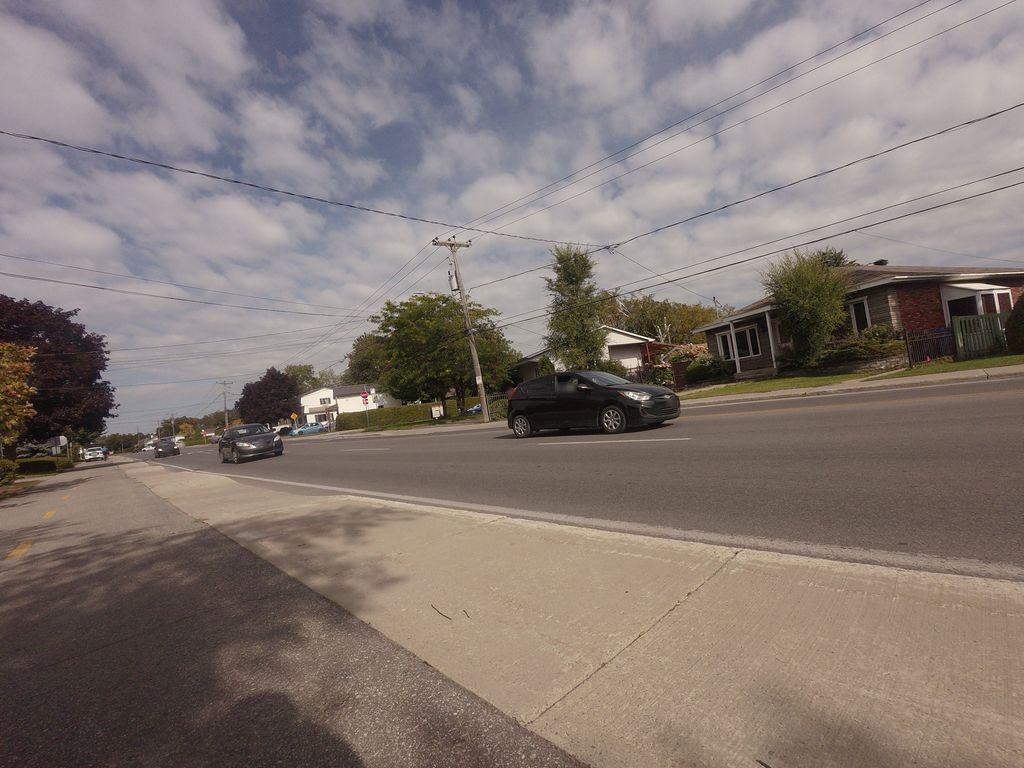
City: montreal